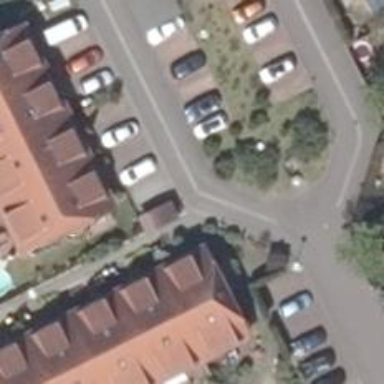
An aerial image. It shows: Living street.